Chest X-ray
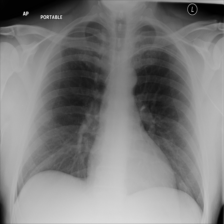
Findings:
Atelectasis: negative
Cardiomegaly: negative
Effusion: negative
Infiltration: negative
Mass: negative
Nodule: negative
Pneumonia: negative
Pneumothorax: negative
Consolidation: negative
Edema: negative
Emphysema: negative
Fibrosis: negative
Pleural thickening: negative
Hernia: negative